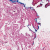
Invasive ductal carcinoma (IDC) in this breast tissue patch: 0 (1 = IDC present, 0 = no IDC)